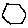
Label: hexagon